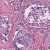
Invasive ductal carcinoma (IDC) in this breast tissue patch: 1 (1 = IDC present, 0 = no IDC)